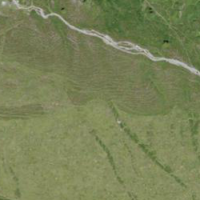
EUNIS habitat code: 23
Species observed at this site:
Vaccinium uliginosum